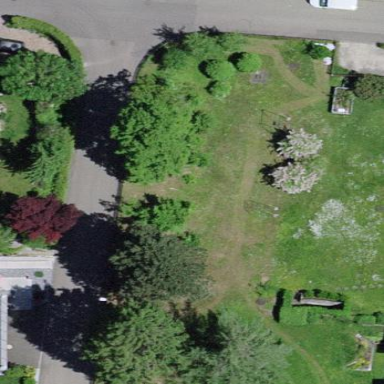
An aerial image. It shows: Garden area designated for leisure land.